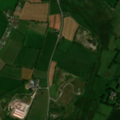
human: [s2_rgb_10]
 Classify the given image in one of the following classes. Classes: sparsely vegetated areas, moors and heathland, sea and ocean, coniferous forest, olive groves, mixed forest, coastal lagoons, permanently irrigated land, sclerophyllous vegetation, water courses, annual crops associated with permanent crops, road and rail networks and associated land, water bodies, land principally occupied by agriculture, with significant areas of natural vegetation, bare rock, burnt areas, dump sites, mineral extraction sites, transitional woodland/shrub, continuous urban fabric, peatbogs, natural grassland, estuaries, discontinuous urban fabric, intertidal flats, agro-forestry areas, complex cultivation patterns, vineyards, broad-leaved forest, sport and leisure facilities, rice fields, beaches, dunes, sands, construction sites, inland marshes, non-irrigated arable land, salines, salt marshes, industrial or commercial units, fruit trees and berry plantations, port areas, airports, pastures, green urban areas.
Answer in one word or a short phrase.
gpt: pastures